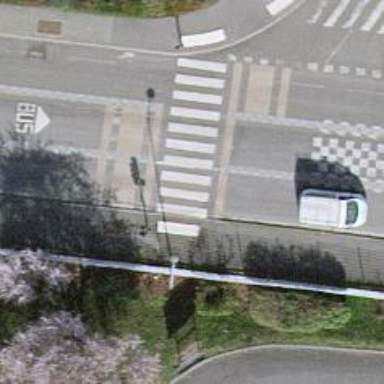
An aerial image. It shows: Road with traffic signals and zebra crossing with traffic signals.